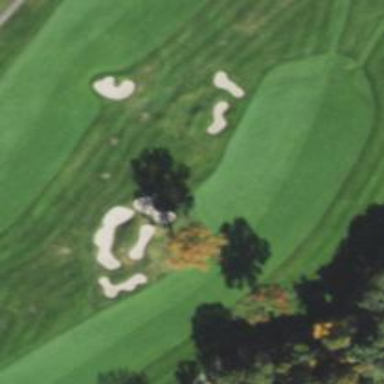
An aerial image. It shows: Golf hole.